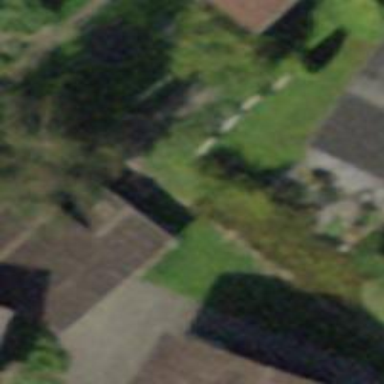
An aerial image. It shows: Shed.